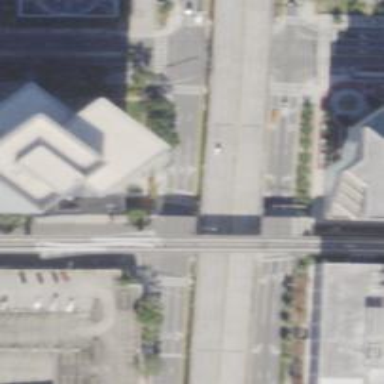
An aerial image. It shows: Monorail bridge.